Interaction volume radius: 5 \u00c5
Interaction volume height: 10 \u00c5
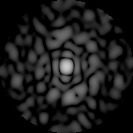
Disorder parameter: 0.8331